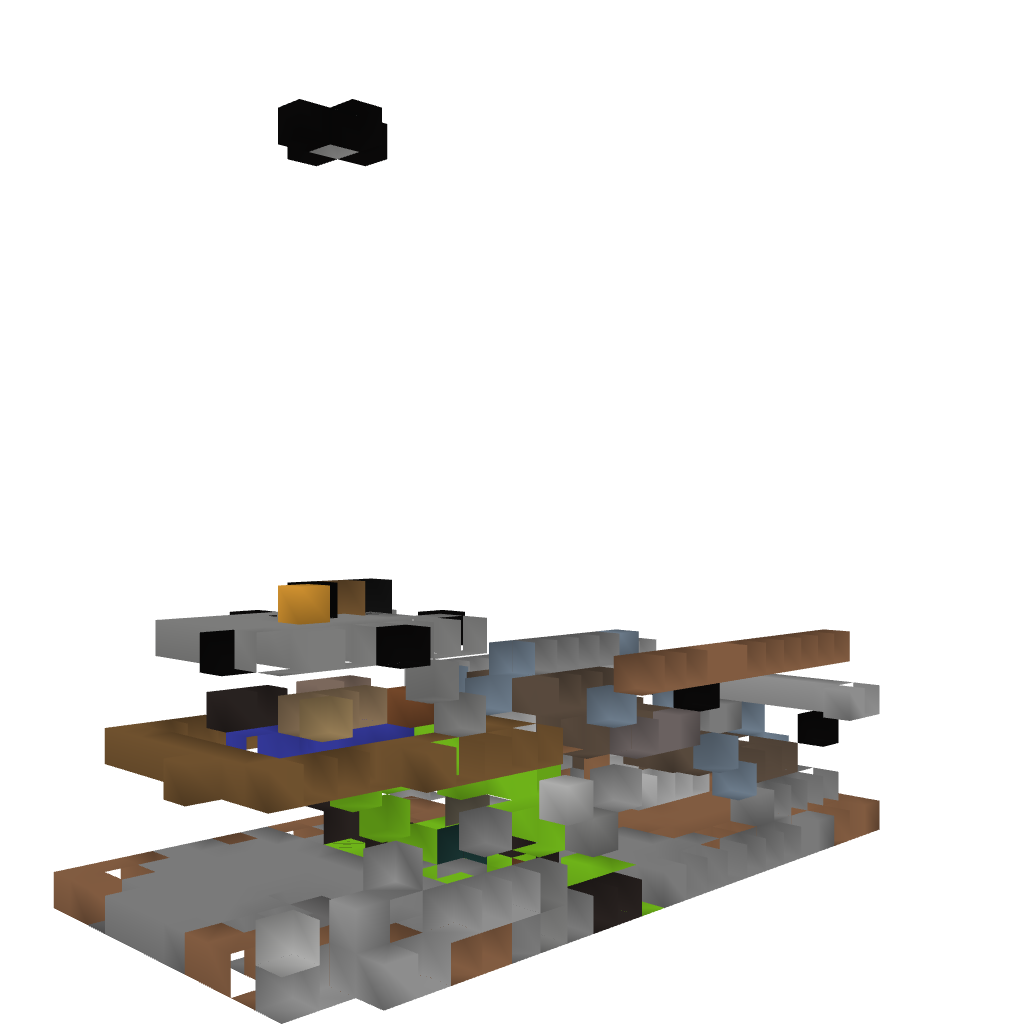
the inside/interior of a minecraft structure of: Small House